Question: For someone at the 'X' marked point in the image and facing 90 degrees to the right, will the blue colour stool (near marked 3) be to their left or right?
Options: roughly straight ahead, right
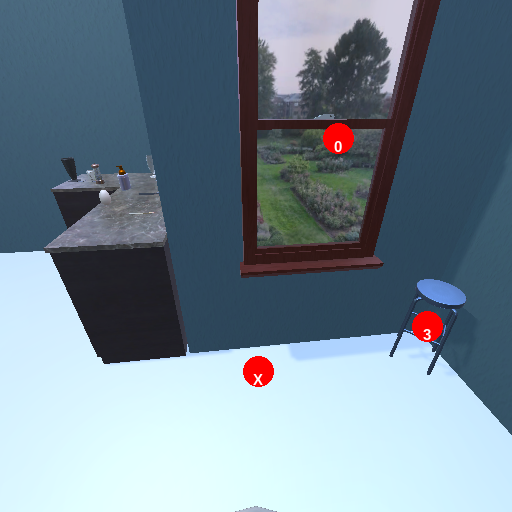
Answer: roughly straight ahead